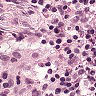
Metastatic tissue present: no